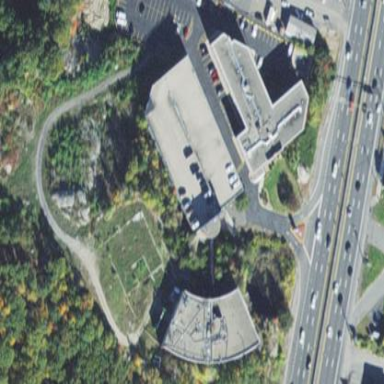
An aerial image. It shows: Multi-storey garage building used for parking.